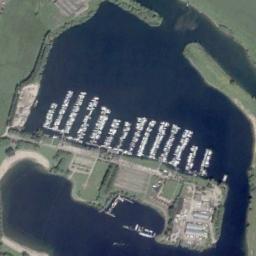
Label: harbor